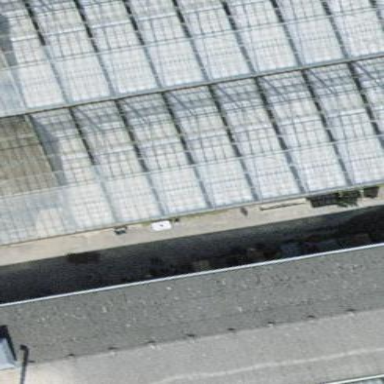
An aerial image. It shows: Greenhouse.